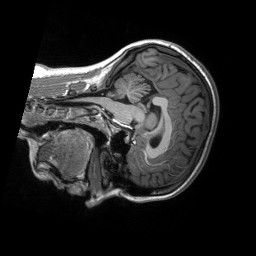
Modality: T1w
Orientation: sagittal
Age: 21
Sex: female
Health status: healthy
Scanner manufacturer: siemens
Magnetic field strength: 3 T
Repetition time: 2.53 s
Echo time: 0.00219 s